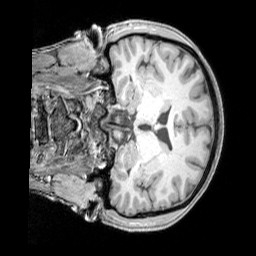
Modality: T1w
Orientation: coronal
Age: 29
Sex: female
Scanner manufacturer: siemens
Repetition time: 2.3 s
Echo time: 0.00226 s